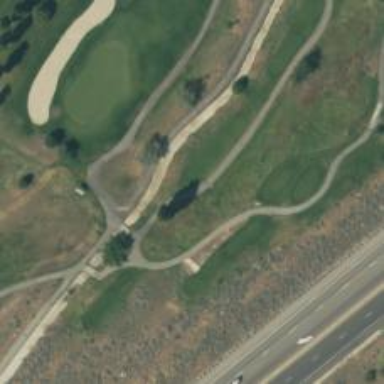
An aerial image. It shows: Path for golf carts.